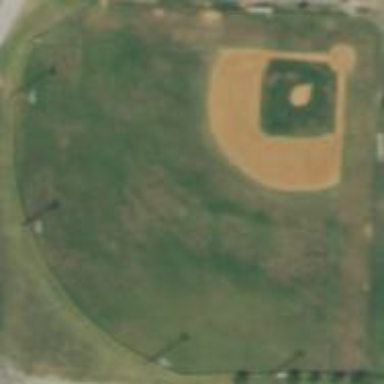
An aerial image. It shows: Baseball pitch for leisure land.